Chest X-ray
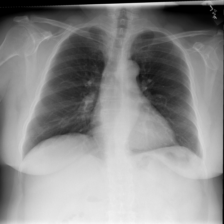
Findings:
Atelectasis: negative
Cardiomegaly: negative
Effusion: negative
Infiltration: negative
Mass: negative
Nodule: negative
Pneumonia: negative
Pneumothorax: negative
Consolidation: negative
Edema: negative
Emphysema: negative
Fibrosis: negative
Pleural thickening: negative
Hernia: negative